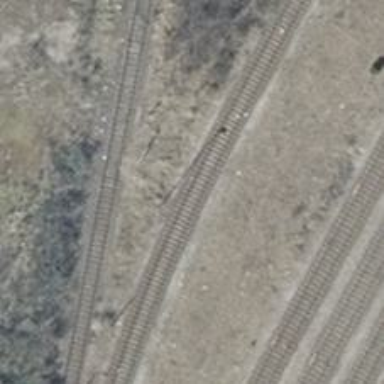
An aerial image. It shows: Railway yard used for servicing trains.